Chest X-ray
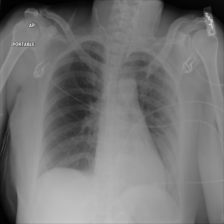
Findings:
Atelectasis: negative
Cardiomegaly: negative
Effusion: negative
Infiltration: negative
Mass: negative
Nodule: negative
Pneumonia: negative
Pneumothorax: negative
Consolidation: negative
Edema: negative
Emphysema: negative
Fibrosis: negative
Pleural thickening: negative
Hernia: negative